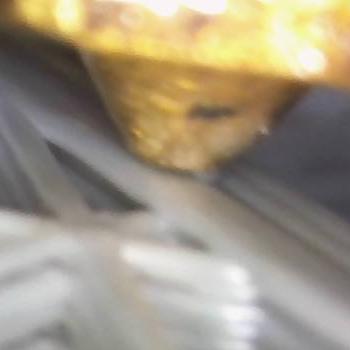
Flow rate: 265%